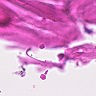
Metastatic tissue present: no